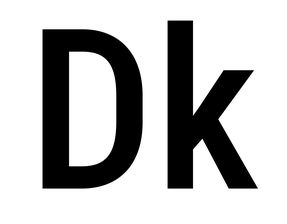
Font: Roboto_Condensed_Medium